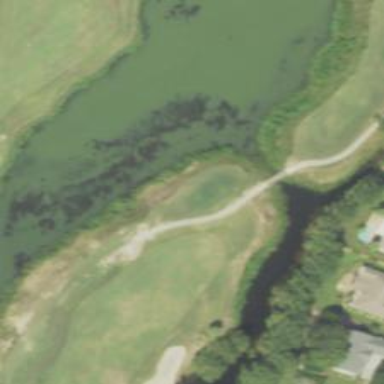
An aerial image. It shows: Golf cartpath that is also road path.